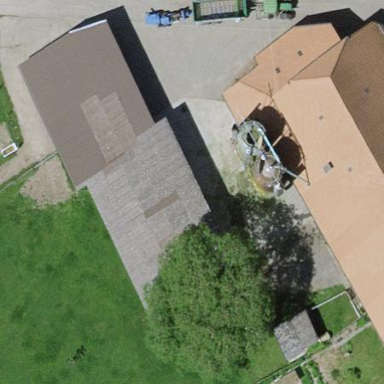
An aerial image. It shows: Garage.